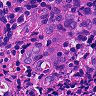
Metastatic tissue present: yes